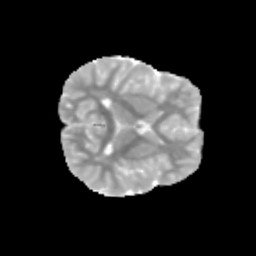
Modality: MD
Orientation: axial
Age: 10
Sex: male
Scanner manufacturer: siemens
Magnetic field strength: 3 T
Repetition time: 3.8 s
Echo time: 0.07 s